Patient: sex F, age 32
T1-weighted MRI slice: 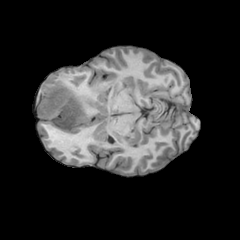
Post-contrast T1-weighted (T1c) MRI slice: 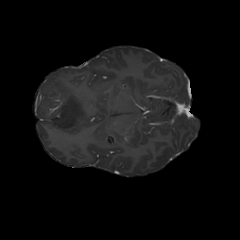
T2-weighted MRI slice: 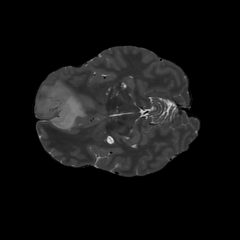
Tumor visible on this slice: yes
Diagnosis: Astrocytoma, IDH-mutant
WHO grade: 3